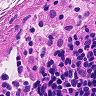
Metastatic tissue present: no